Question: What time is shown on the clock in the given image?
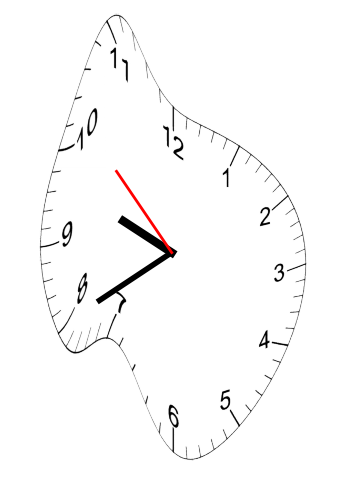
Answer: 09:39:52